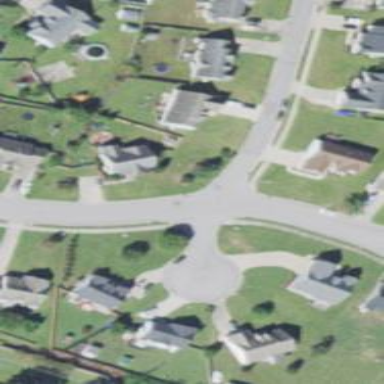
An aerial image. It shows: Residential road with sidewalk on the left side.